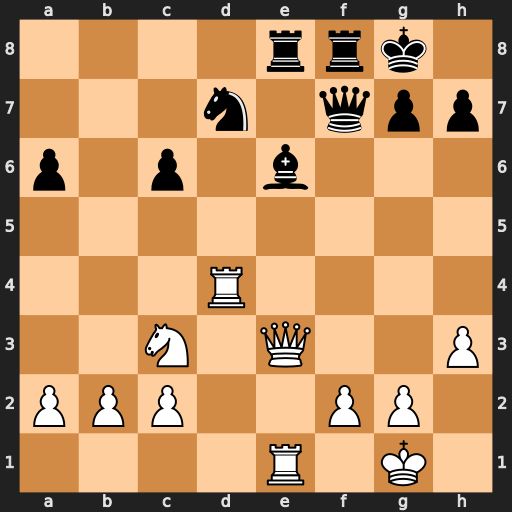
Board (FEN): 4rrk1/3n1qpp/p1p1b3/8/3R4/2N1Q2P/PPP2PP1/4R1K1
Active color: w
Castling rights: -
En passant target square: -
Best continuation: Re4 Ne5 Rxe5